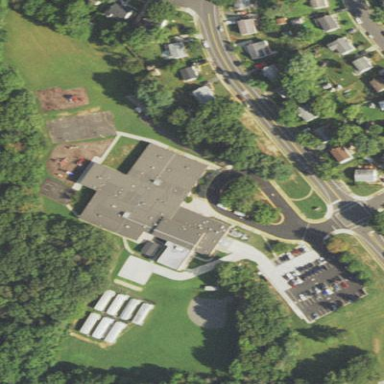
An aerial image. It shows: School.